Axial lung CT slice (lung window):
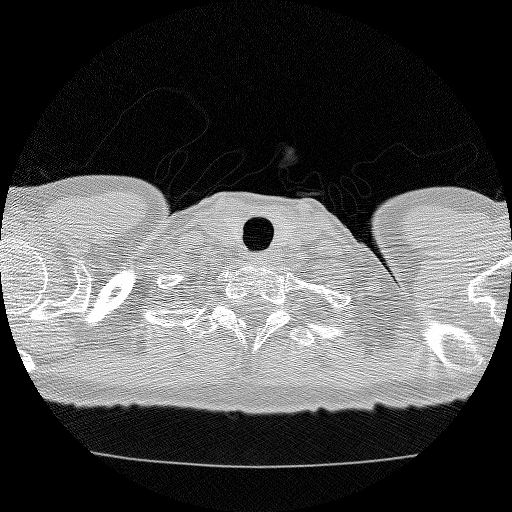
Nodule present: no